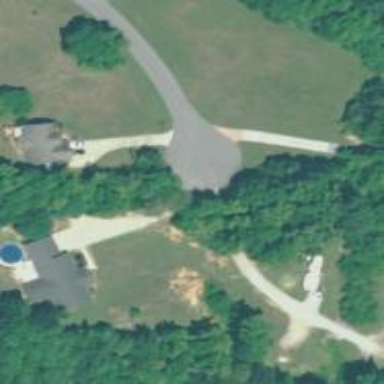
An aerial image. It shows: Driveway.